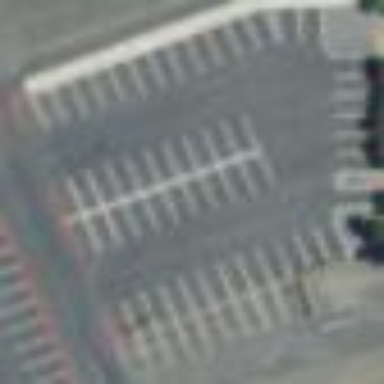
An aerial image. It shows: Parking area.